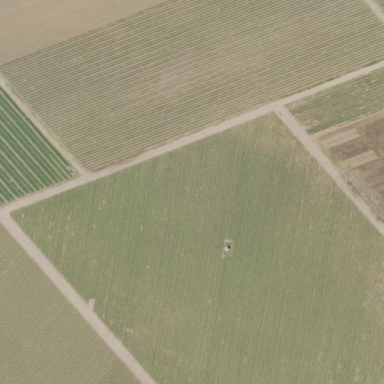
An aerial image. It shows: Vineyard with grape crops.